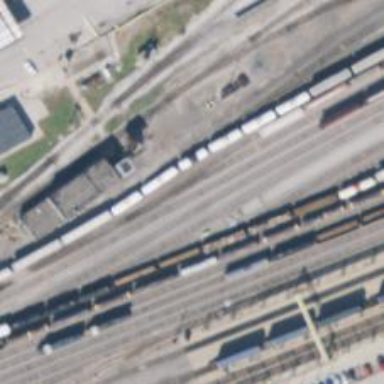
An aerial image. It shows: Railway yard used for manifest and maintenance purposes.